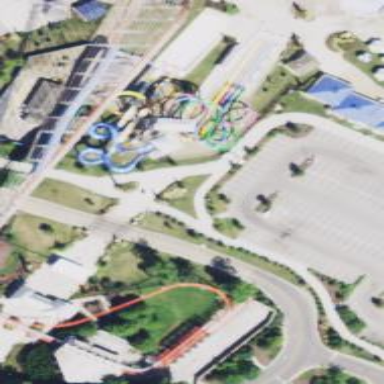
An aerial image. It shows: Tourism attraction featuring water slide.